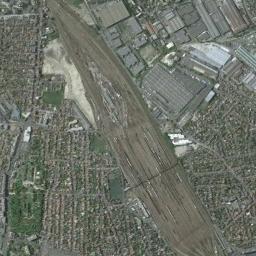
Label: railway_station